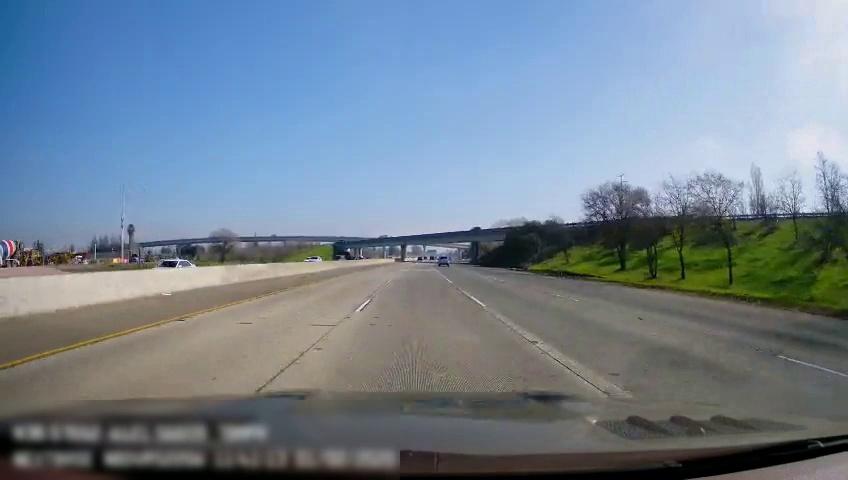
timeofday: Day
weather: Sunny
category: Vehicles | Car
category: Vehicles | SUV
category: Drivable Space
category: Vehicles | SUV
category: Lanes | Current Lane
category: Lanes | Current Lane
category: Lanes | Current Lane
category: Lanes | Alternate Lane